Question: I need UPDATE some column. t1_id belongs table "h" and t2_id is column table "w". The picture shows the values equal to each other, but have different names, i.e. data of "18840263133600217"
= data of "339910"

How can I rename all t1_id to name from t2_id? I want to avoid the error "subquery in the expression returned more than one row"..
'''
update h set h_user_id =
(select distinct w.h_user_id
from h inner join w
on h.h_ip = w.h_ip
where "some condition")
'''
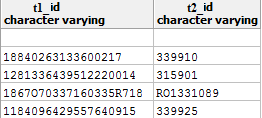
Answer: Can you use 'UPDATE FROM'?
'''
UPDATE h SET h_user_id = w.h_user_id
FROM w WHERE h.h_ip = w.h_ip AND "some condition"
'''